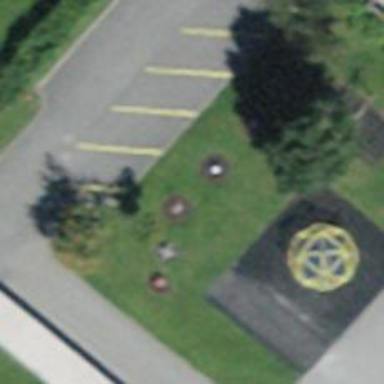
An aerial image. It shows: Springy playground.